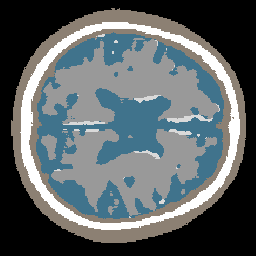
Label: no_lesion